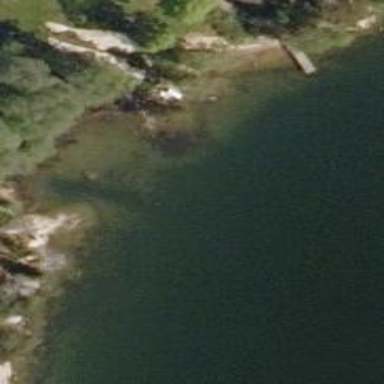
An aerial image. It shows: Man-made pier.